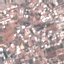
Label: Residential